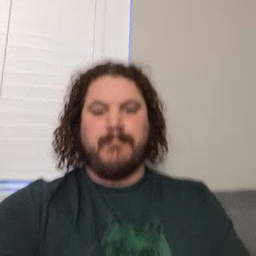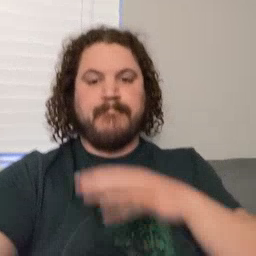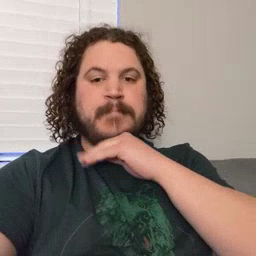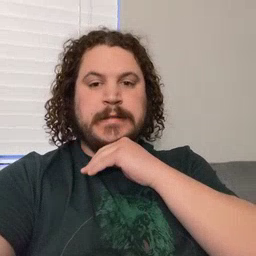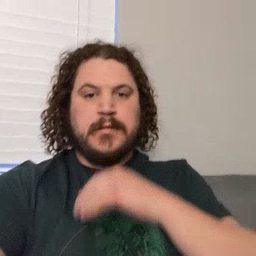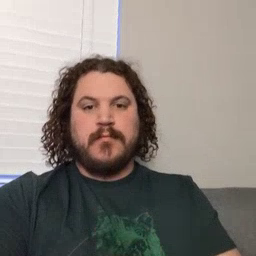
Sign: pig